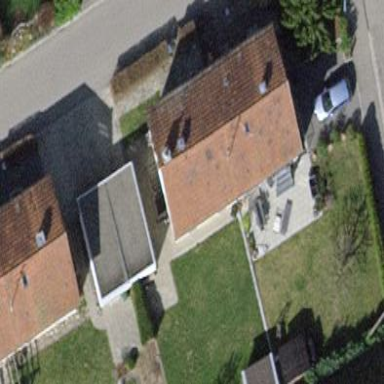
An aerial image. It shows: Semidetached house with gabled roof.